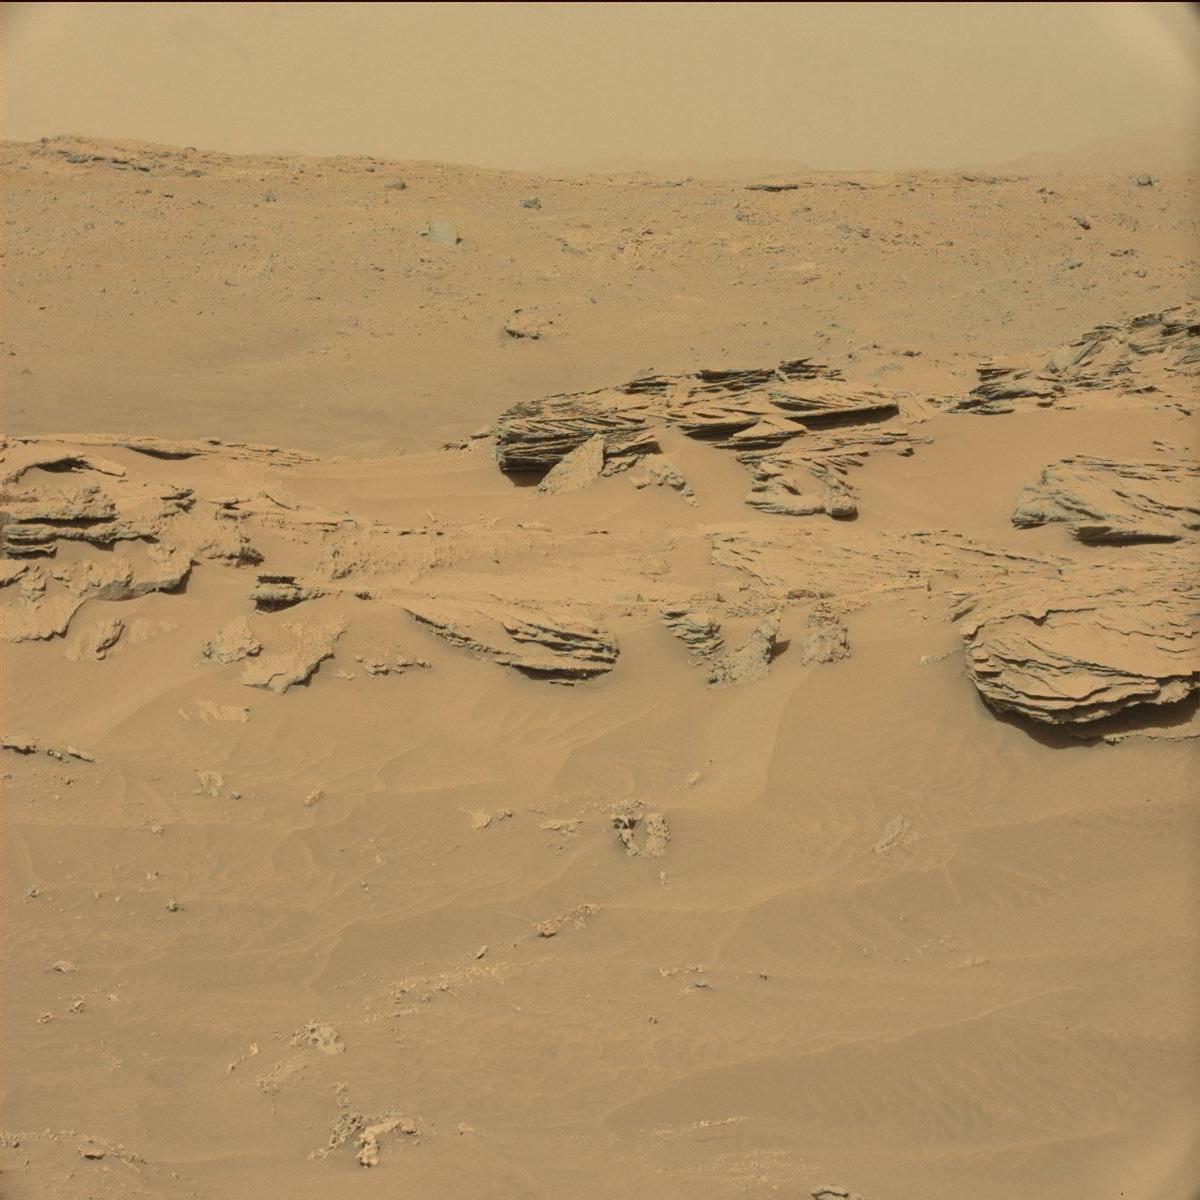
Terrain classes present: Bedrock, Ridge, Sand / Soil